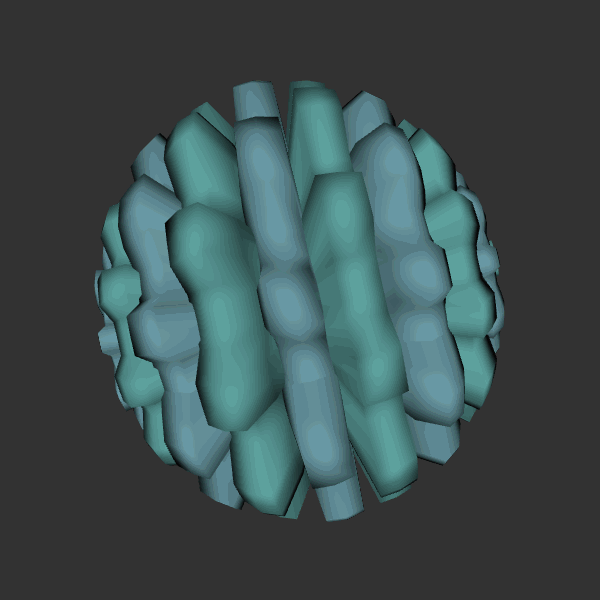
Background: dark